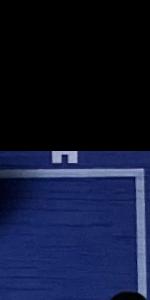
Label: Empty